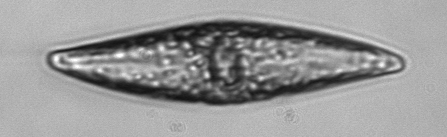
Label: Pleurosigma